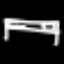
Label: bed